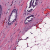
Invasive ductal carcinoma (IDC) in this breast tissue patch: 1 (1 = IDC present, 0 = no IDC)